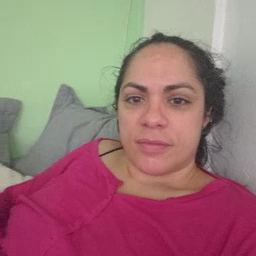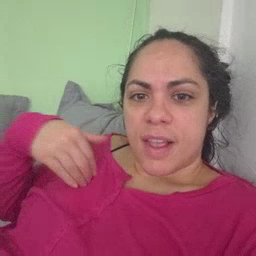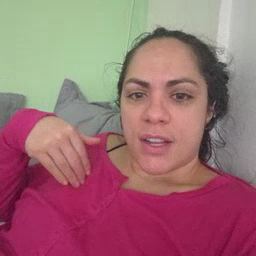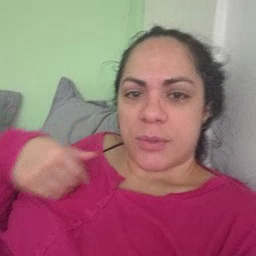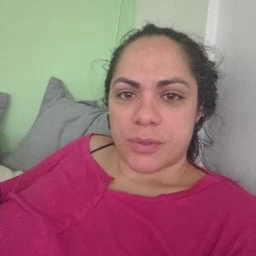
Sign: animal